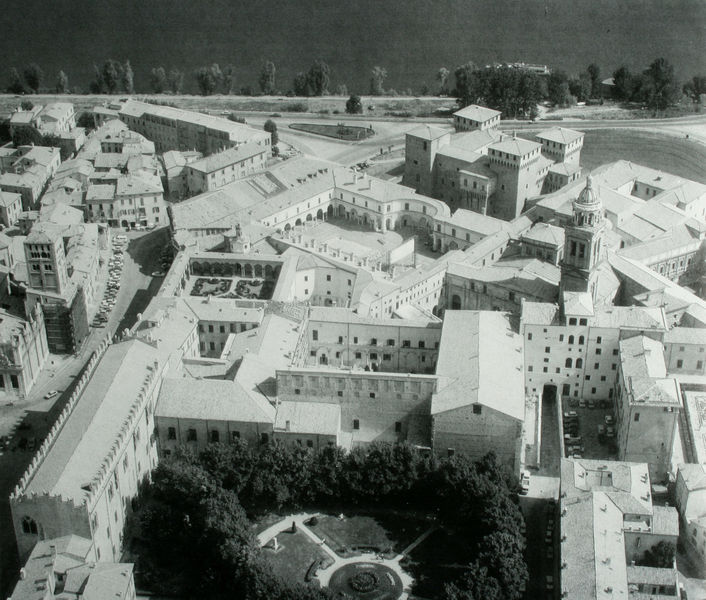
Titel: Gesamtansicht des Palazzo Ducale von oben
Standort: Mantua
Institution: Palazzo Ducale
Schlagwörter: baum, himmel, meer, schatten, wasser, weiß, bäume, fluss, kirchturm, menschen, see, stadt, ufer, fenster, grau, hell, schwarz, strasse, säulen, anlage, dach, gebäude, gras, haus, park, rasen, schloss, weg, alt, architektur, stein, häuser, kirche, sonne, sträucher, brunnen, kreis, rund, turm, garten, aussicht, modell, ansicht, italien, perspektive, süden, warm, sonnenlicht, dächer, tag, hof, platz, vogelperspektive, kuppel, zinnen, foto, fotografie, kirchen, luftaufnahme, oben, rechtecke, straßen, unten, innenhof, kloster, türme, palast, dom, schwarz-weiss, arkaden, rom, photo, hellgrau, has, florenz, plan, aussichtspunkt, baüme, tempel, miniatur, autos, höfe, mittelmeer, kreuzgang, rondell, innenhöfe, hecken, stadtplan, luftbild, straßenzüge, zitadelle, kern, südeuropa, von oben, häuserfronten, oberitalien, mittelmeerraum, archiotektur, sgrau, ferrara, haueser